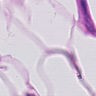
Metastatic tissue present: no